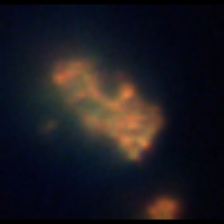
Taxon: Unknown_detritus
Group: Unknown